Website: walmart
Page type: payment
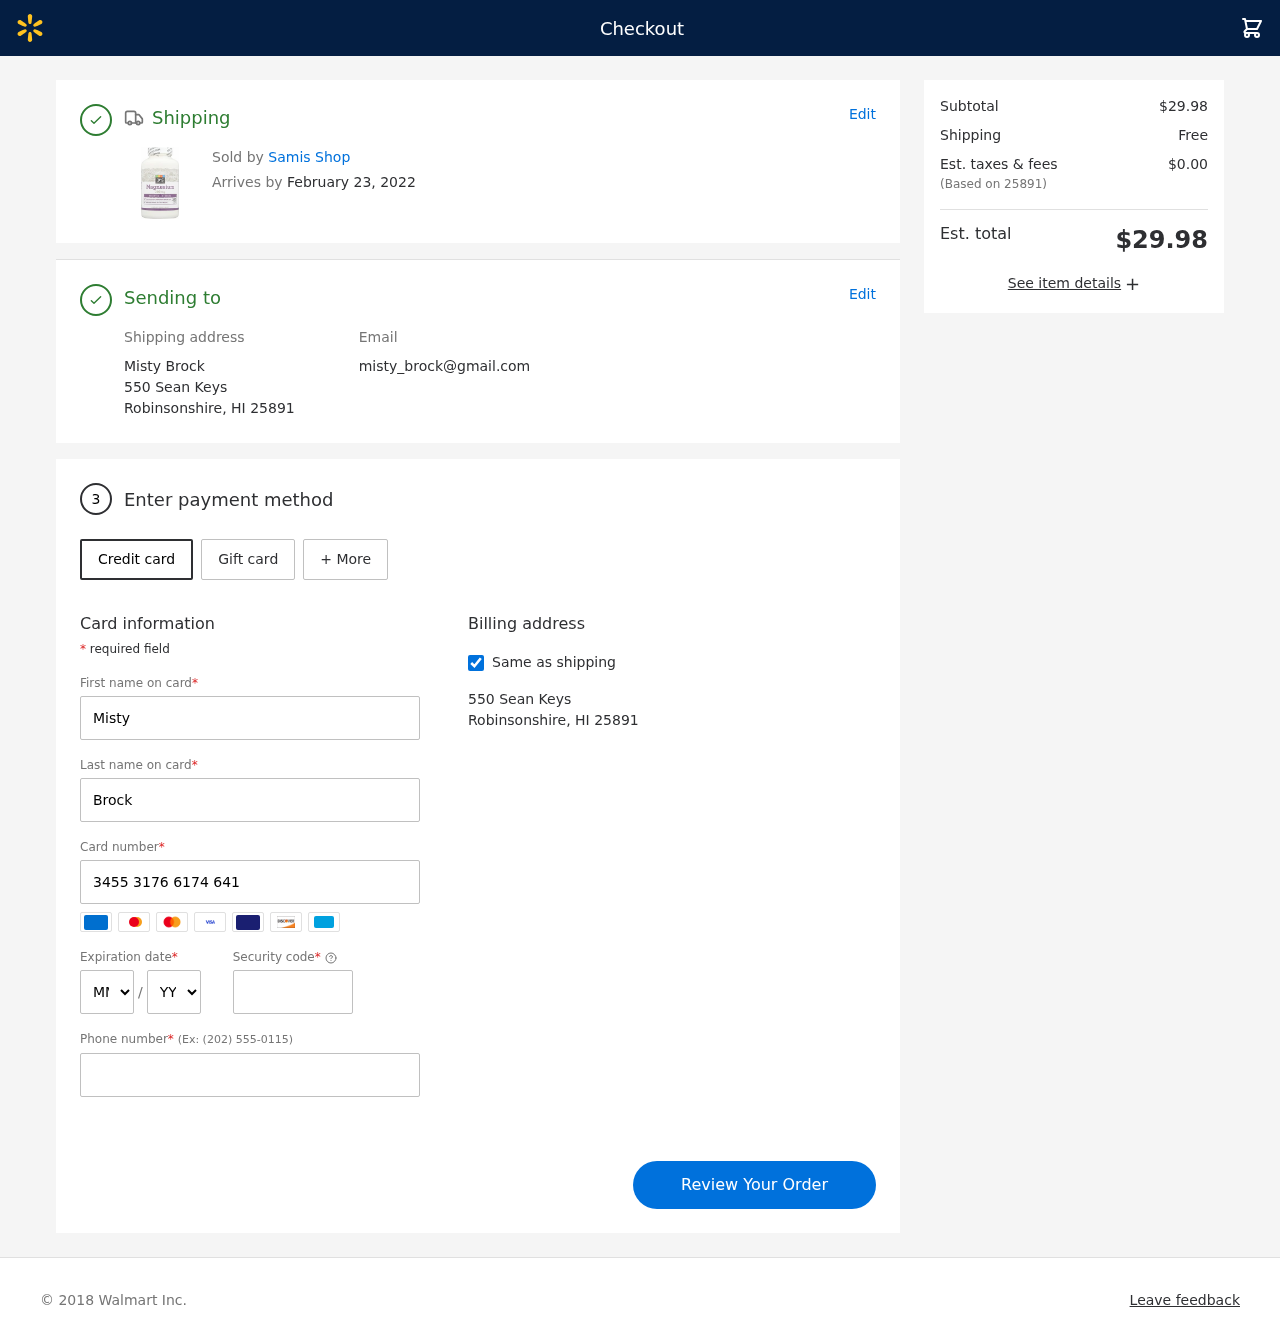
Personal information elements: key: PII_CARD_CVV
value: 2912
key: PII_CARD_EXPIRY_MONTH
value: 11
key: PII_CARD_EXPIRY_YEAR
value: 30
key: PII_CARD_NUMBER
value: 3455 3176 6174 641
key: PII_CITY_STATE_ZIP
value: Robinsonshire, HI 25891
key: PII_EMAIL
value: misty_brock@gmail.com
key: PII_FIRSTNAME
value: Misty
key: PII_FULLNAME
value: Misty Brock
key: PII_LASTNAME
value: Brock
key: PII_PHONE
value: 9336259001
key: PII_POSTCODE
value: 25891
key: PII_STREET
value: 550 Sean Keys
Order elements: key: ORDER_DELIVERY_DATE
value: February 23, 2022
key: ORDER_SUBTOTAL
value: $29.98
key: ORDER_SHIPPING_COST
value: Free
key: ORDER_TAX
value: $0.00
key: ORDER_TOTAL
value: $29.98